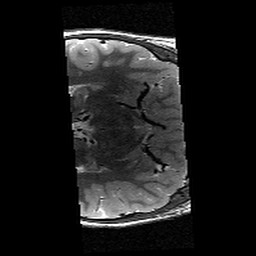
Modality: T2w
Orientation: axial
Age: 10
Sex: female
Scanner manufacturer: siemens
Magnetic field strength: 3 T
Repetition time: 9.23 s
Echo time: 0.067 s